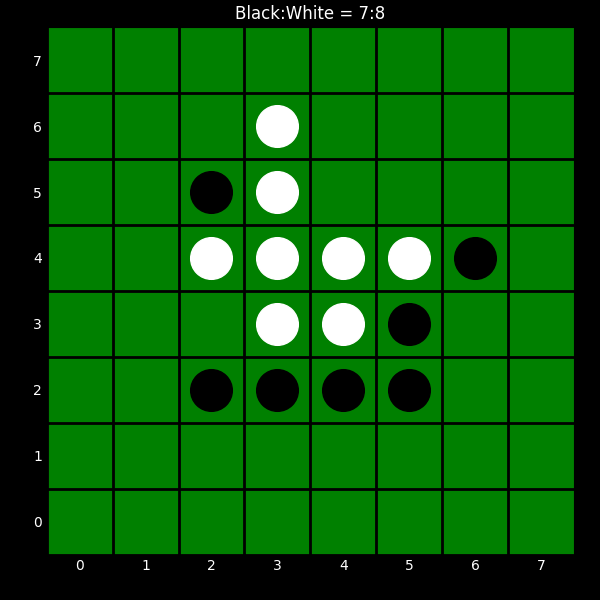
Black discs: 7
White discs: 8